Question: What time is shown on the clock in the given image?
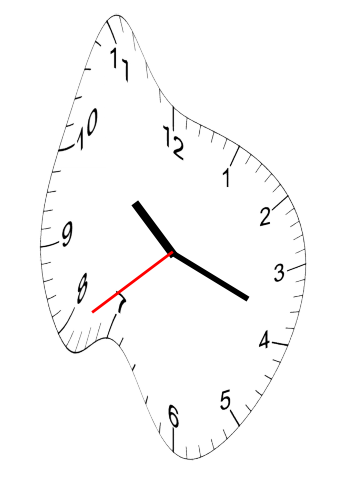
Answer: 10:18:39